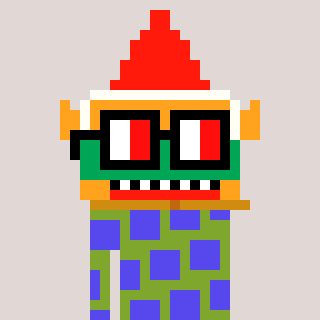
a pixel art character with square glasses with black frames and red eyes, a gnome-shaped head and a slimegreen-colored body on a warm background